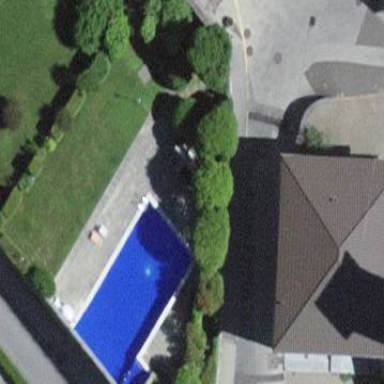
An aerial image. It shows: Swimming pool located in leisure land.